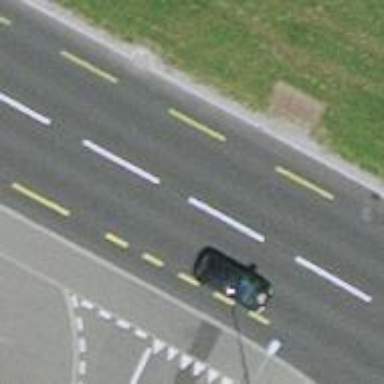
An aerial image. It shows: Primary road with asphalt surface and designated cycle lane.